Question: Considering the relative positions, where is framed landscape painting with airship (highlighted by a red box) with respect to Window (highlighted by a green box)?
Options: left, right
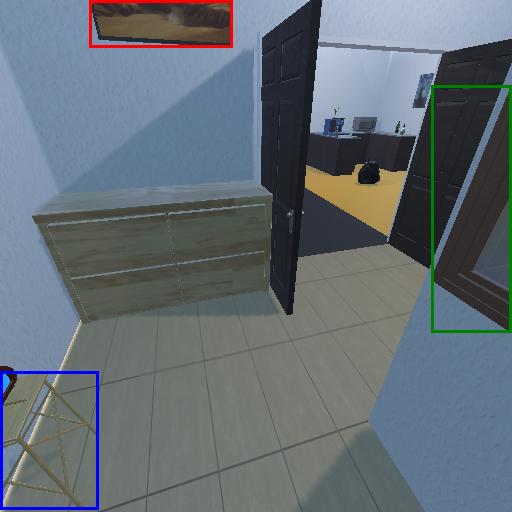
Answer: left